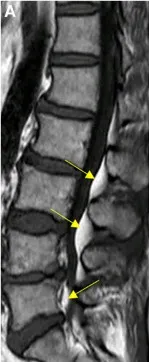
Spinal MRI images of patient #2. (A-C) Preoperative Sagittal T1, STIR and axial T2 weighted images show an overgrowth of epidural fat compressing the dural sac at L2-L5 (arrows), Manjila grading as type II (dorsal) moderate severity. Notably, the L5-S1 levels demonstrated Manjila Type III (concentric) type mild SEL.
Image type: radiology (mri)